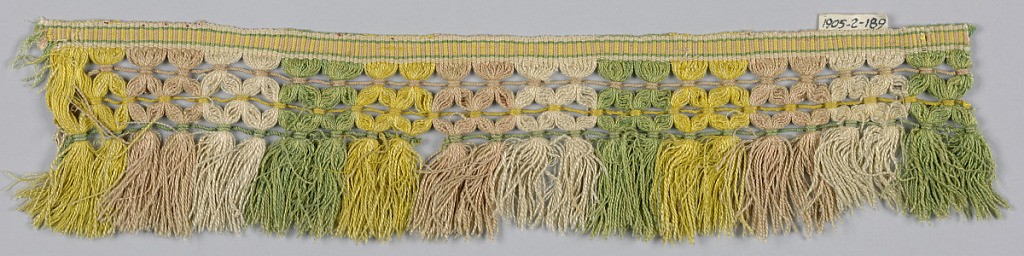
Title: Fringe
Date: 18th century
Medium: silk Technique: woven
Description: Green, off-white, tan and yellow fringe in stripes with a trellis band at top.